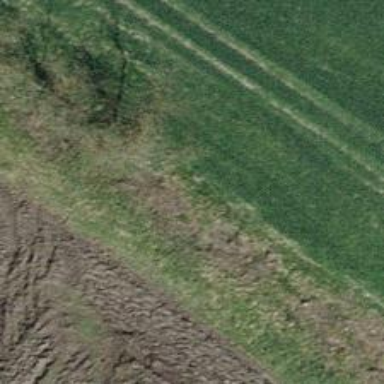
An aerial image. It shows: Hedge barrier.